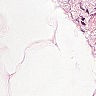
Metastatic tissue present: no